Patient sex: M
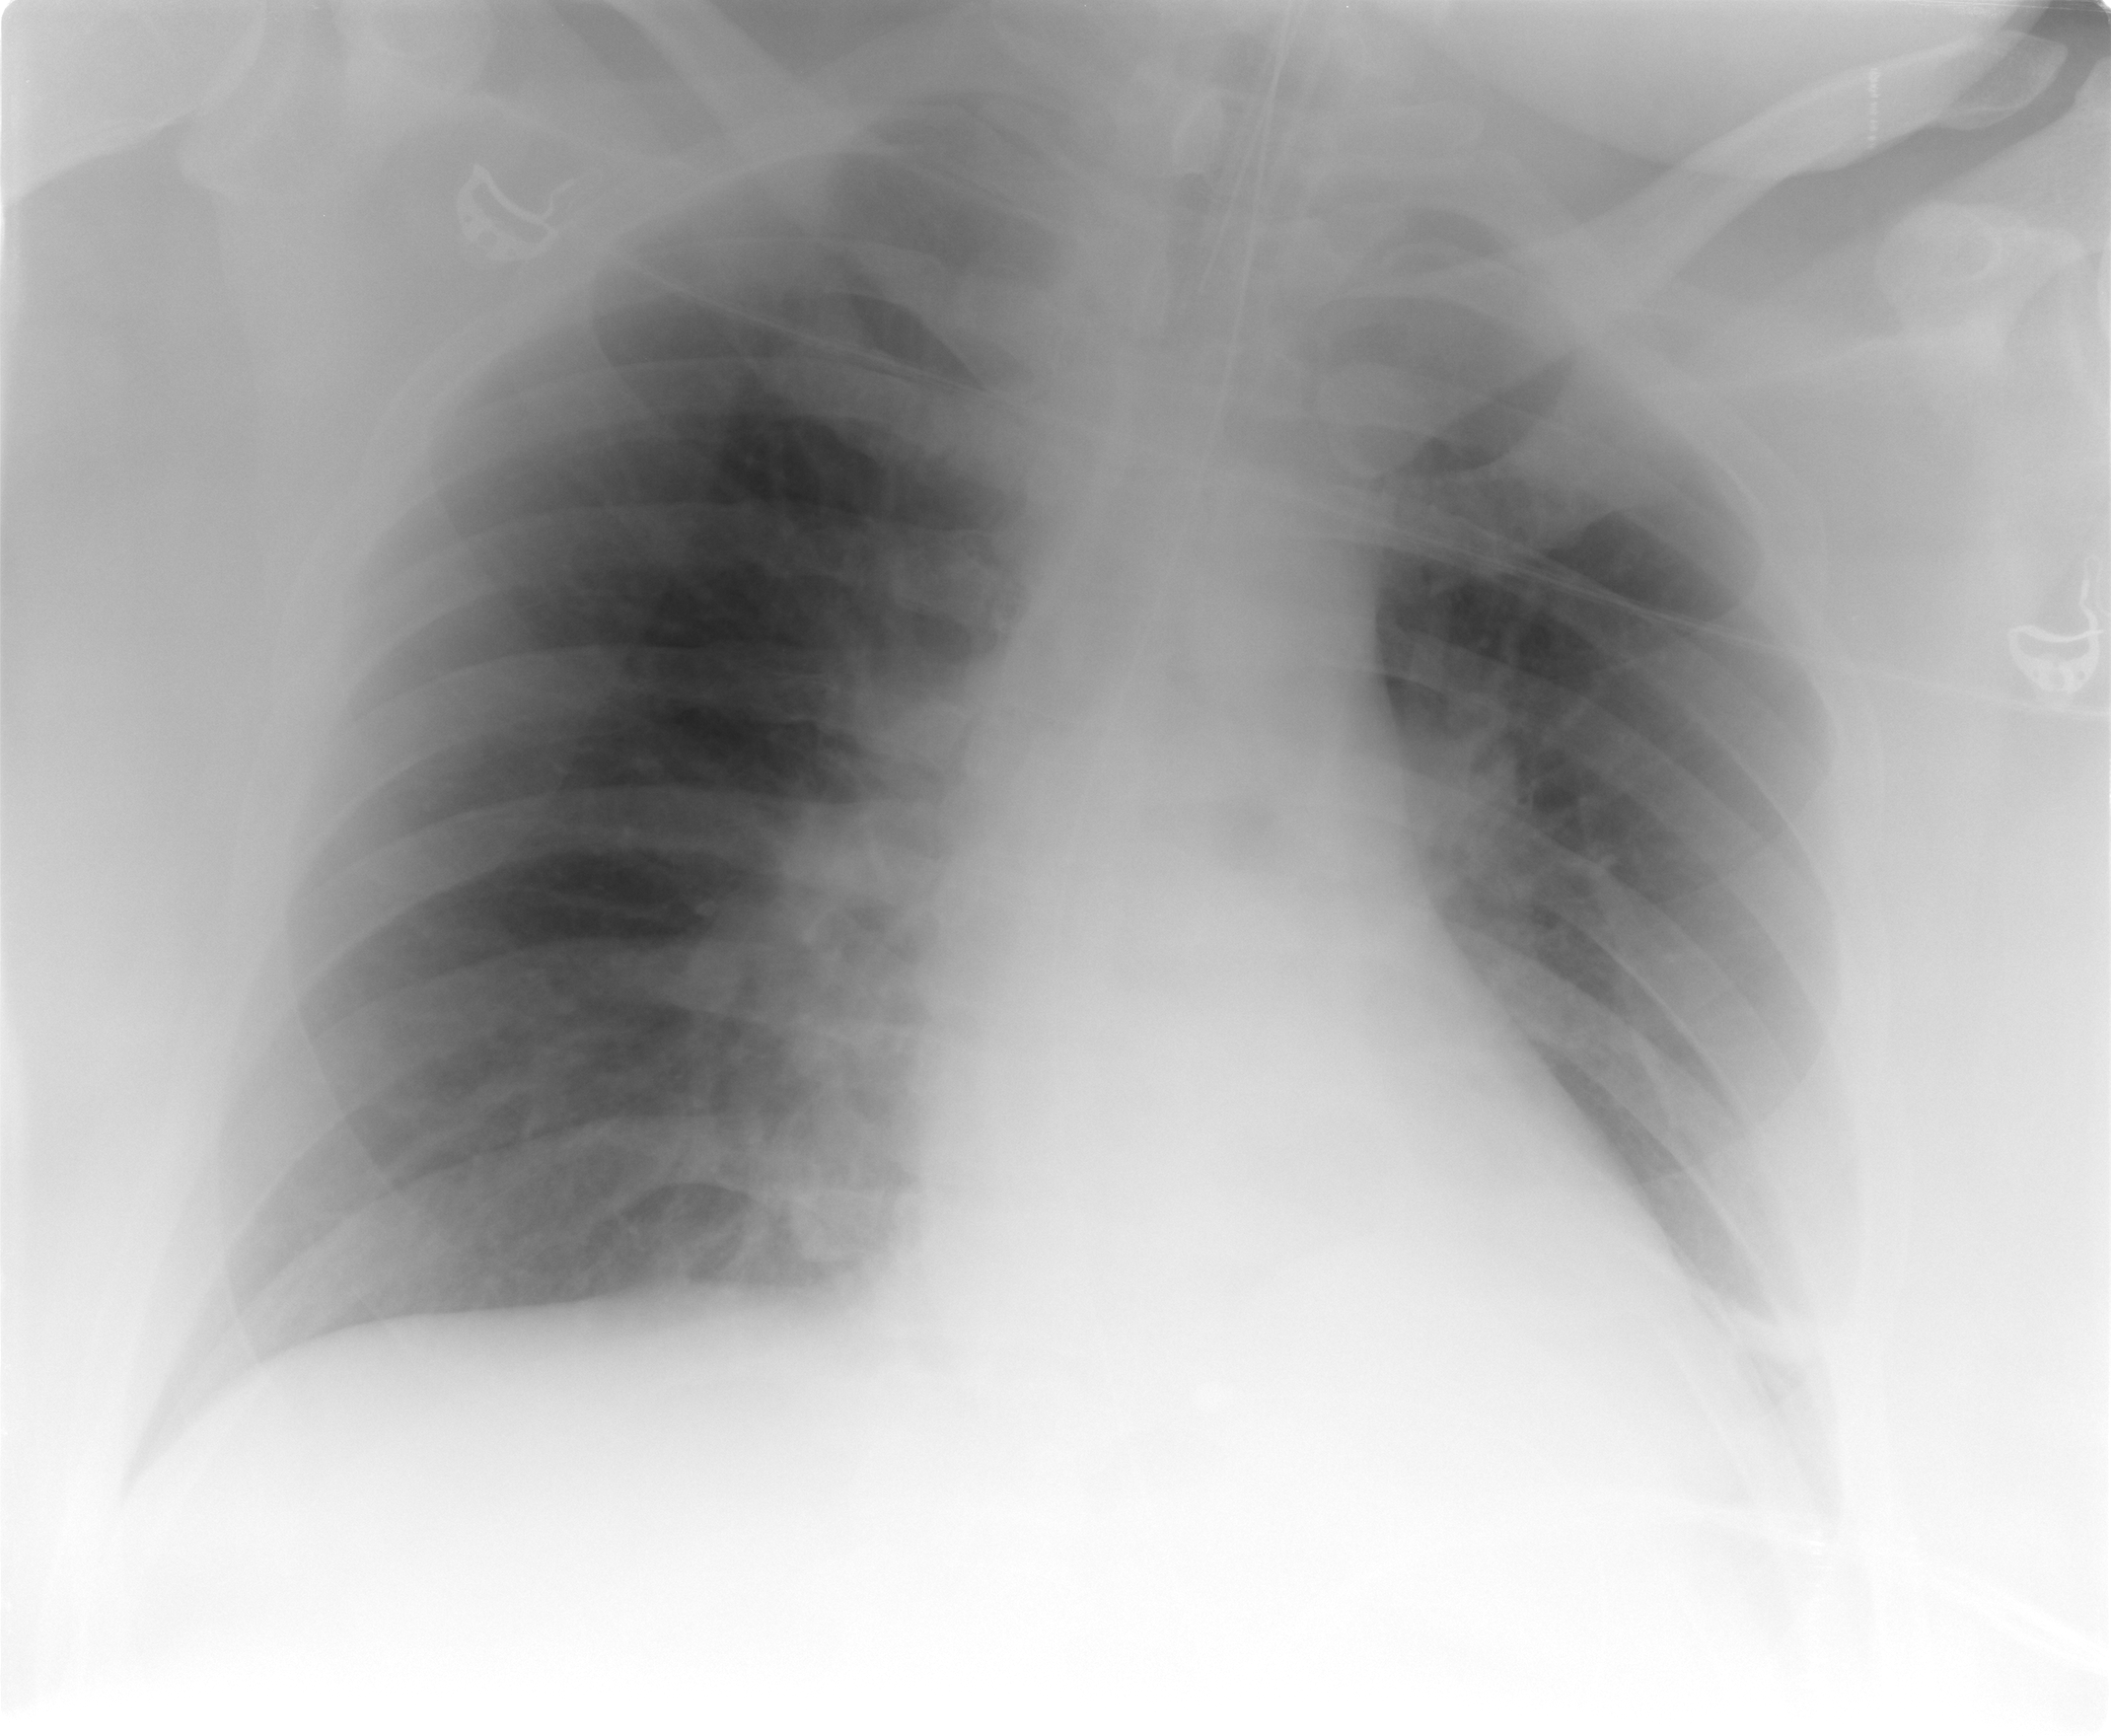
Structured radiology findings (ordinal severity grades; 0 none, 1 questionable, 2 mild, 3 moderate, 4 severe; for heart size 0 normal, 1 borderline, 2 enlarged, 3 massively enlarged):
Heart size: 0
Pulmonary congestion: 0
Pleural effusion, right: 0
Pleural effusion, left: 1
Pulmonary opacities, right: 0
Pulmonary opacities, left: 0
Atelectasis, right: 0
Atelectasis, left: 1